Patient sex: F
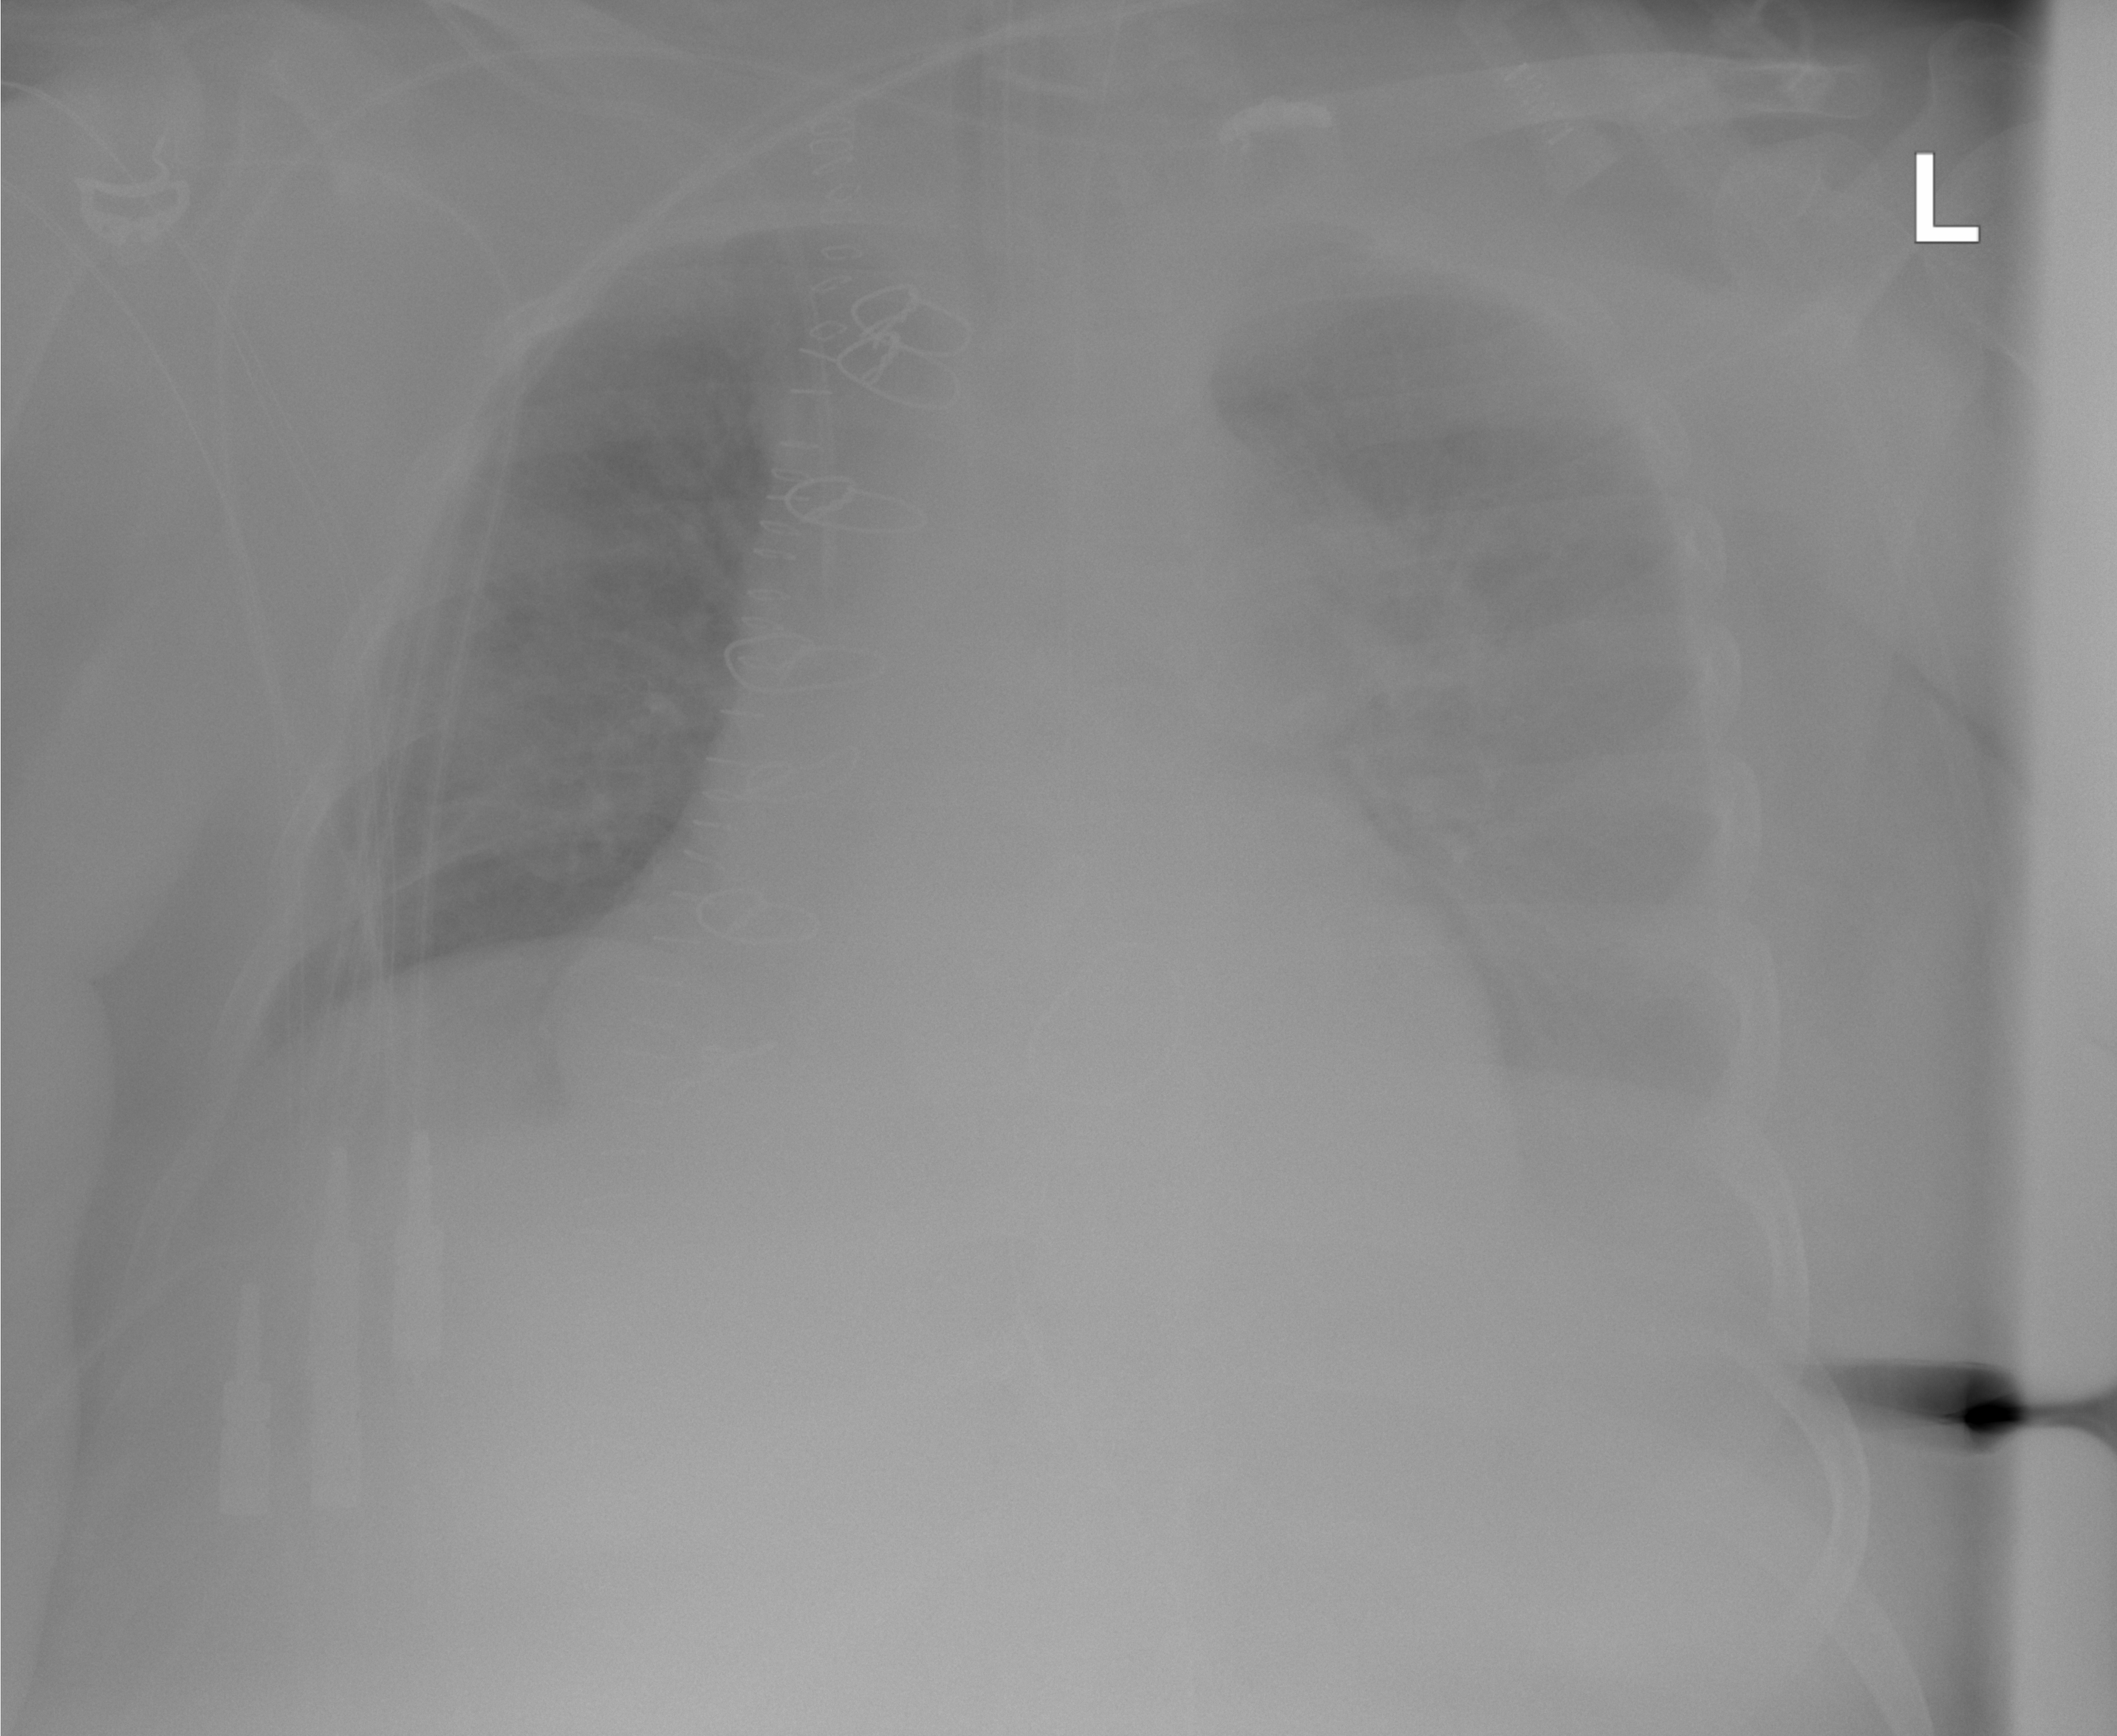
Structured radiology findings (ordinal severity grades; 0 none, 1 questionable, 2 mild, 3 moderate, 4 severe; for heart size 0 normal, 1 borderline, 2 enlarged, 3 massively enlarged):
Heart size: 0
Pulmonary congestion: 2
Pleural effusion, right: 0
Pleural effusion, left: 3
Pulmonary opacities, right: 2
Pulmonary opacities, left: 2
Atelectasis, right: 0
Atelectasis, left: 2